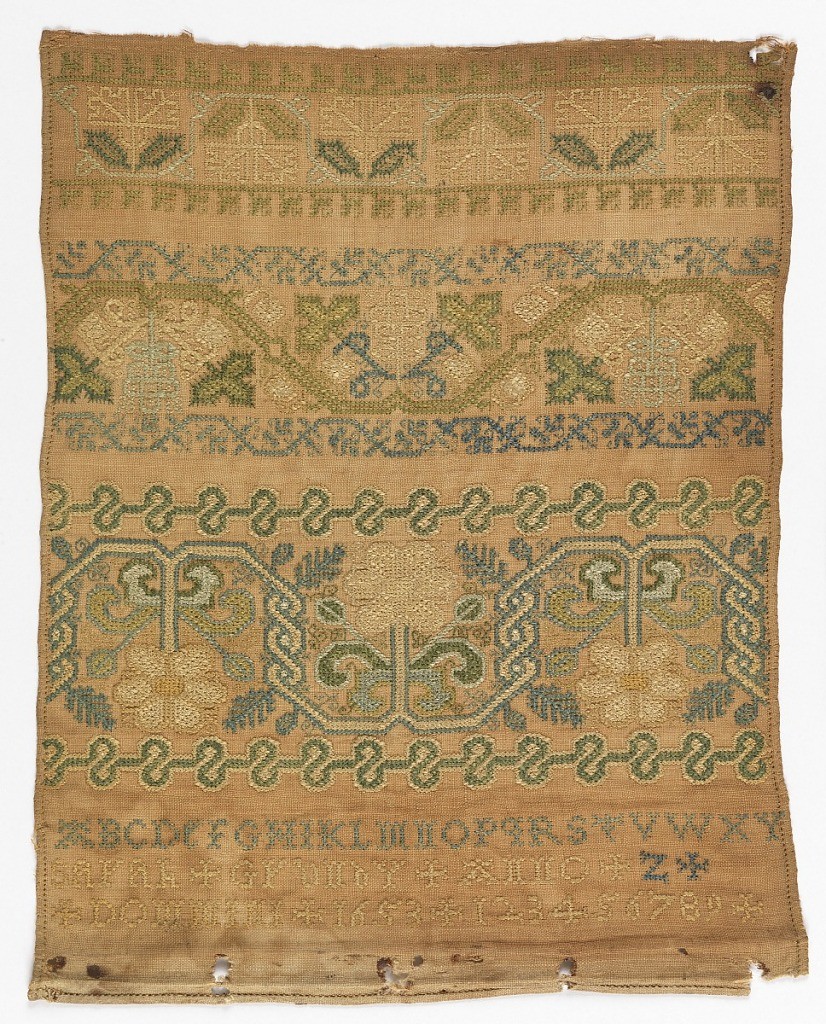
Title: Sampler
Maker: Sarah Grundy
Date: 1653
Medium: silk embroidery on linen foundation Technique: counted stitches; cross, long-armed cross, and four-sided cross stitch on plain weave foundation
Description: The lower portion of a sampler with bands of pattern, an alphabet, "Sarah Grundy, Anno Domini 1653" and a set of numerals.